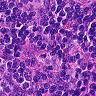
Metastatic tissue present: no